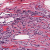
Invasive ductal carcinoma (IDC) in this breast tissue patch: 0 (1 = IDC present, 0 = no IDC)